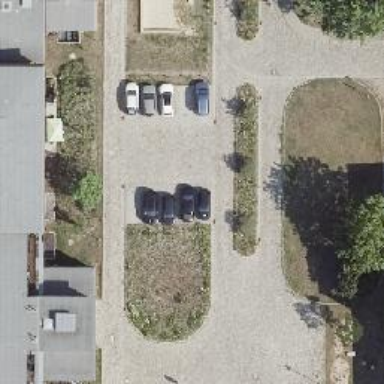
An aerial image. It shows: Living street.